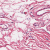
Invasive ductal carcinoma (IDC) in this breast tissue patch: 0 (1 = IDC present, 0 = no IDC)